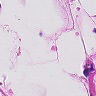
Metastatic tissue present: no